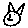
Label: cat